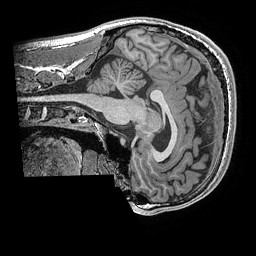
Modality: T1w
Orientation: sagittal
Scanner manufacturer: ge
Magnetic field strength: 3 T
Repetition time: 0.008184 s
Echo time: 0.003192 s